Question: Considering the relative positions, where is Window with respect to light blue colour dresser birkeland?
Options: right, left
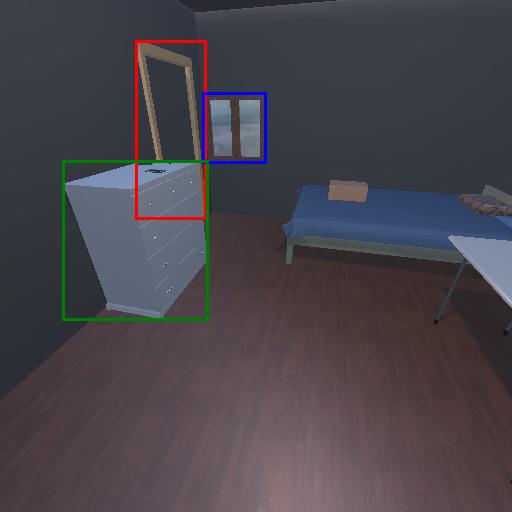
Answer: right